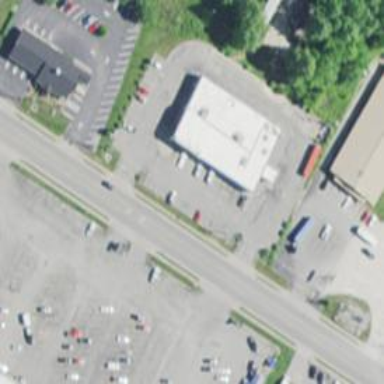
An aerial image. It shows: Pharmacy providing healthcare services.